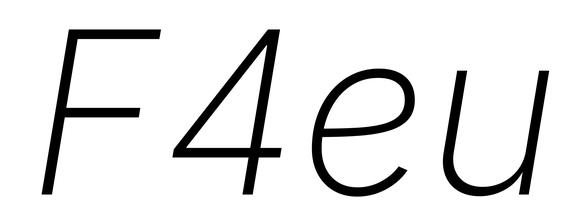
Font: Inter-Italic_ExtraLight_Italic